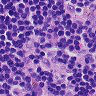
Metastatic tissue present: no